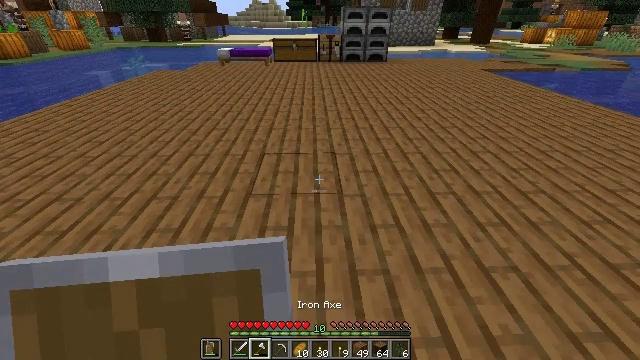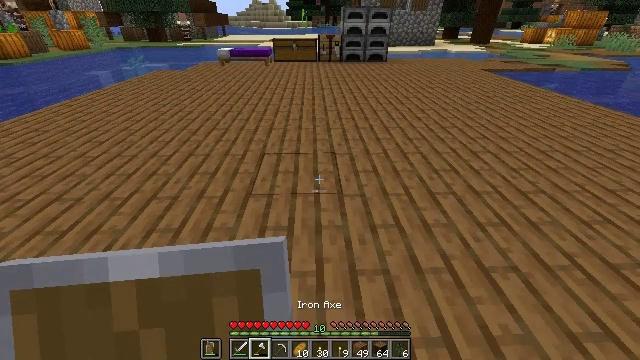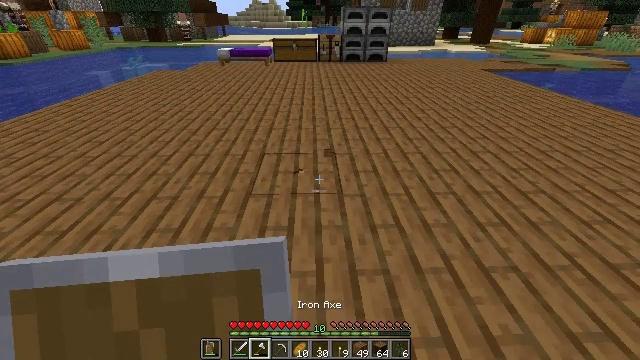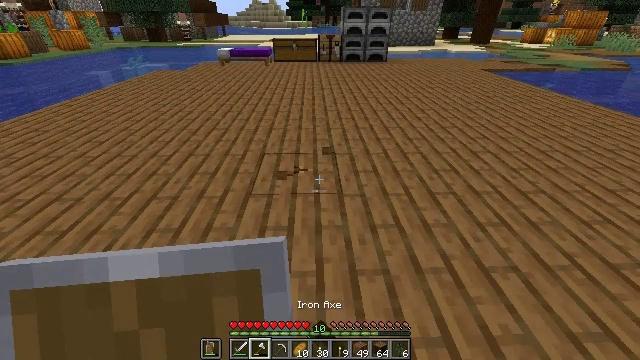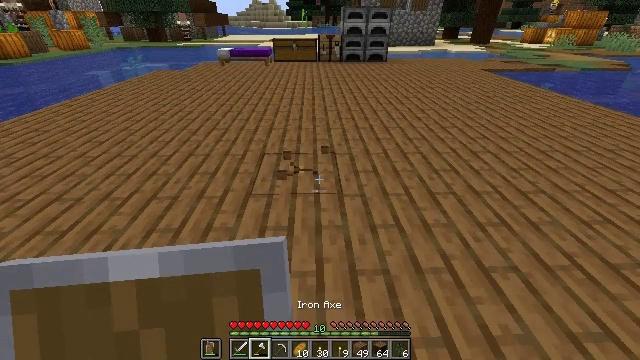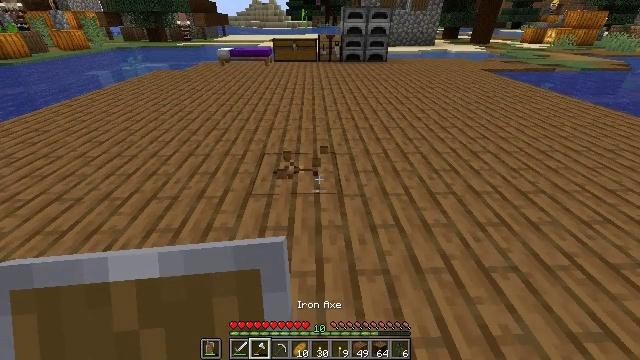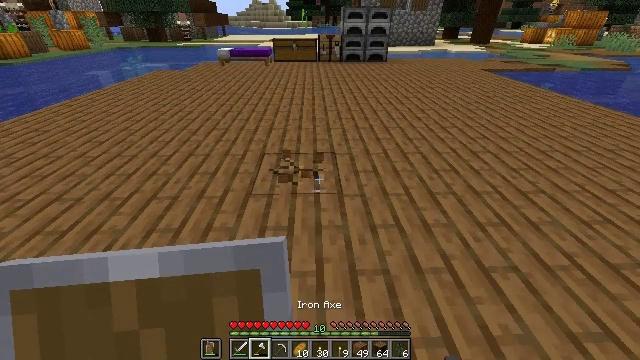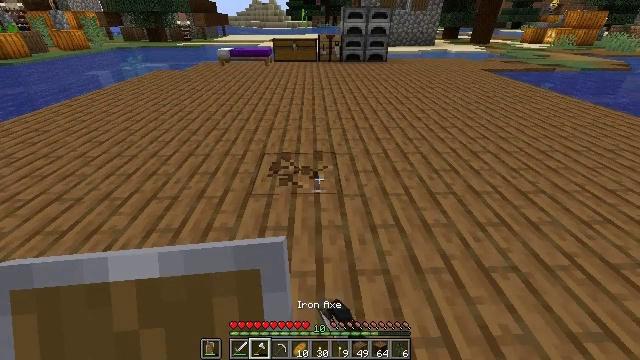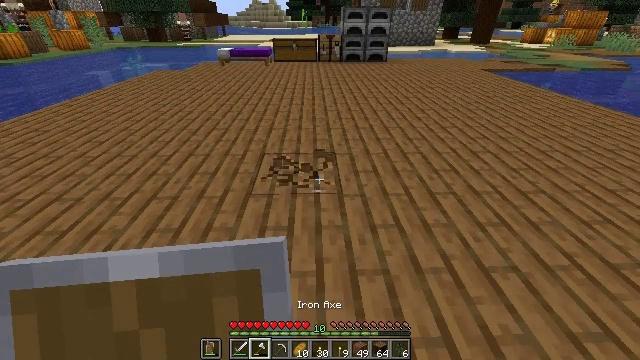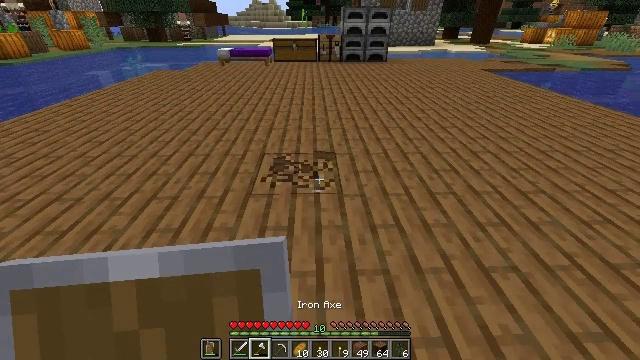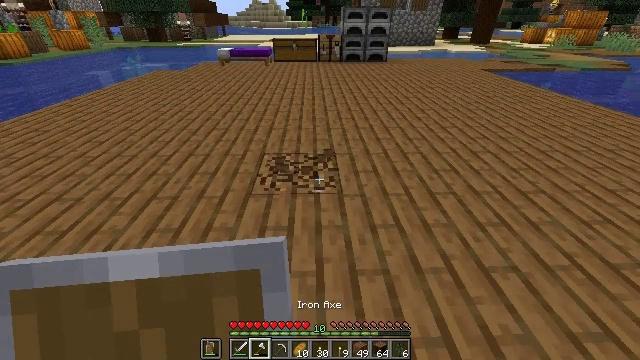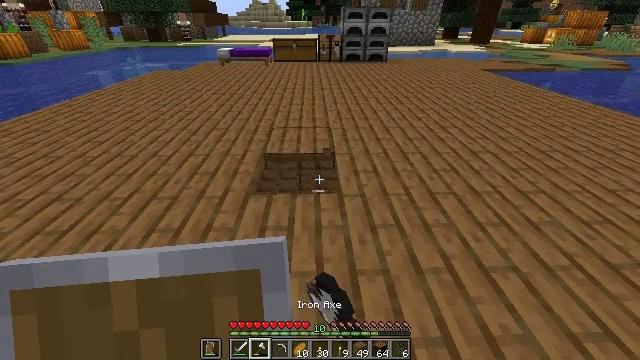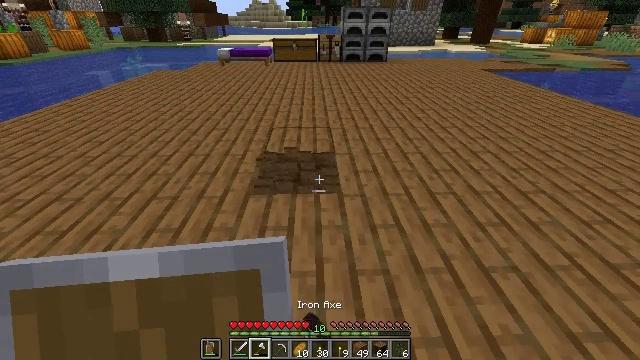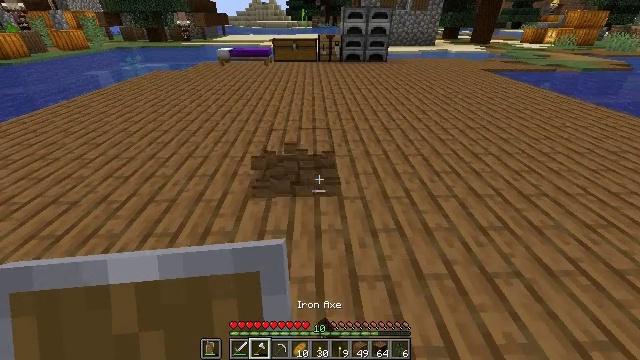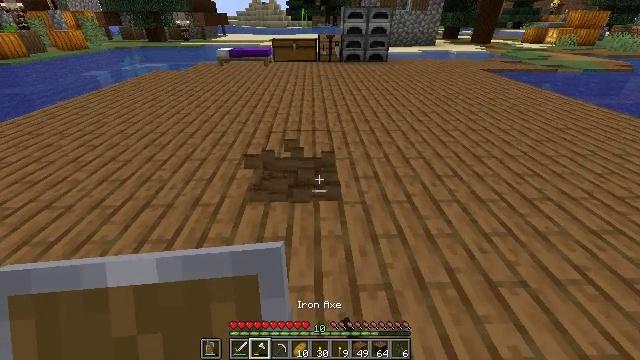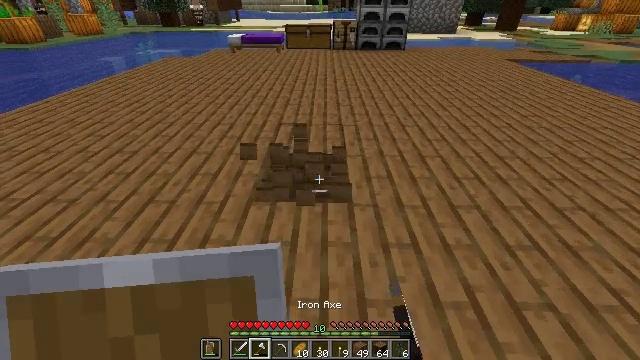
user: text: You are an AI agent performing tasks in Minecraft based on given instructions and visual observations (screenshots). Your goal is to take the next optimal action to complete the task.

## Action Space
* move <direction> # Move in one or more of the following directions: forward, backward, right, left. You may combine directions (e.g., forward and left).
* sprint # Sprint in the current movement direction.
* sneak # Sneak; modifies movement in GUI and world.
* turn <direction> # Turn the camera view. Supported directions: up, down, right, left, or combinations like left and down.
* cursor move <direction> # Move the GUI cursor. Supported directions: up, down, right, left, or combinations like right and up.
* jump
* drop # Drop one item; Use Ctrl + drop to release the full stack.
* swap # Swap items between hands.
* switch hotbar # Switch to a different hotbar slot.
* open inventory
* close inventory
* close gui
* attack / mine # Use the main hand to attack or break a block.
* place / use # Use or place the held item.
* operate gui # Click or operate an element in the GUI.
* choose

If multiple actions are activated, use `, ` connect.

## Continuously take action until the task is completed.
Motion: motion action
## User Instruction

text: Get spruce planks back into your inventory.
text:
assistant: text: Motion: no_op
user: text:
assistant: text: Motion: attack / mine
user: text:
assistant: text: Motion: attack / mine
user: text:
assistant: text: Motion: attack / mine
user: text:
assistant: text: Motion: attack / mine
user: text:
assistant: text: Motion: attack / mine
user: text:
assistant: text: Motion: attack / mine
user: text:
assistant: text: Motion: attack / mine
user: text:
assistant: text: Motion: attack / mine
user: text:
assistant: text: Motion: attack / mine
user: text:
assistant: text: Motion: attack / mine
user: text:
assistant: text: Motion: attack / mine
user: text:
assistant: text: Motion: move forward, attack / mine
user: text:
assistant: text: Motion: move forward
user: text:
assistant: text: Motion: move forward, turn left and down
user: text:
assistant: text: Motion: no_op